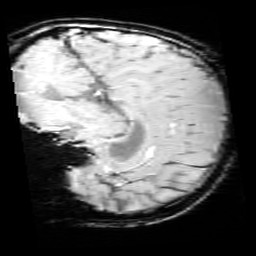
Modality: SWI
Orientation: sagittal
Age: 12
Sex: female
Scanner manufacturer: siemens
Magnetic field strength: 3 T
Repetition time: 0.027 s
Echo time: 0.02 s